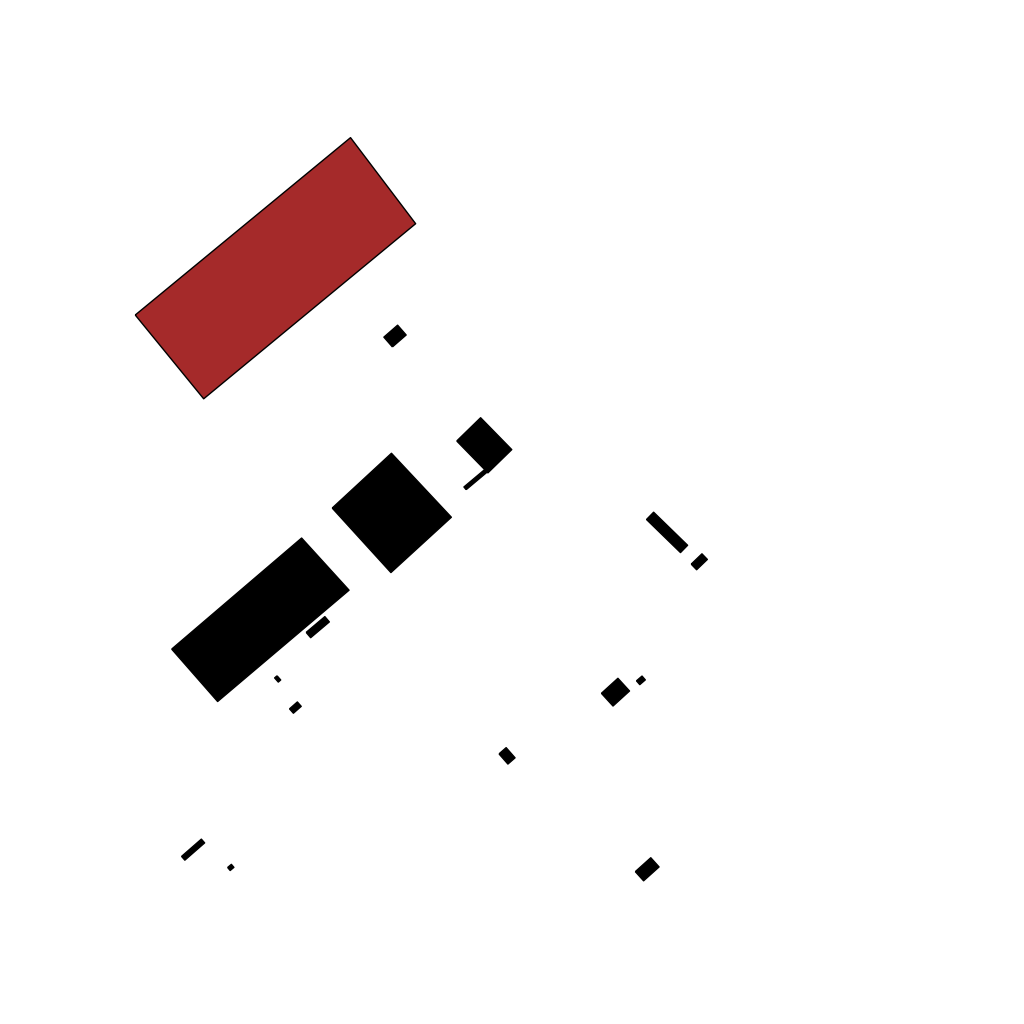
Tags: overhead vector_map, agriculture, business, industrial, recreation, special, high_rise, individual_rise, density_1, Building, Facility, 1.0 km²